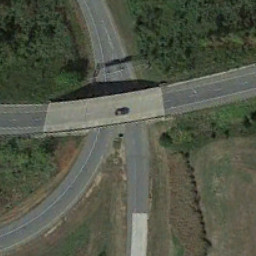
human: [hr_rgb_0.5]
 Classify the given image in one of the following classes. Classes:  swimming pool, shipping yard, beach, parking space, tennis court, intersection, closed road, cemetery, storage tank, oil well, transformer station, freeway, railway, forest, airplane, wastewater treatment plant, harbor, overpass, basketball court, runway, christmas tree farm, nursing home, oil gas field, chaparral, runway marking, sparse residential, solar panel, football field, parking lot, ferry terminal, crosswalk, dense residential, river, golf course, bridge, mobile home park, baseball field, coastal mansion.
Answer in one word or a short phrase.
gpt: overpass